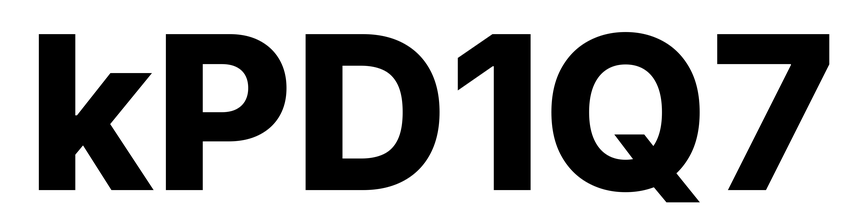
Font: Inter_ExtraBold